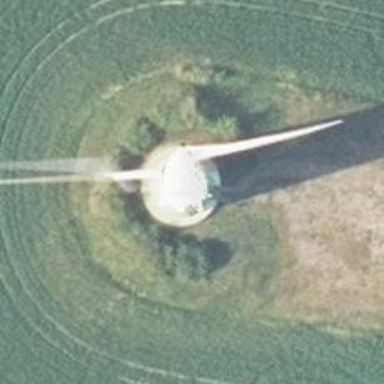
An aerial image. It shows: Wind generator powered by wind. The generator type is horizontal axis and it uses wind turbines.